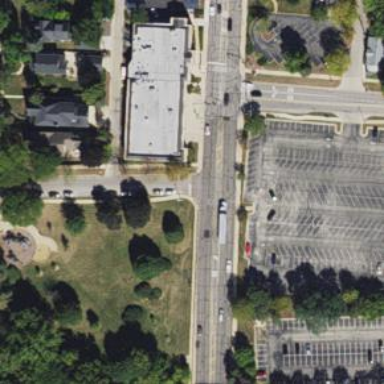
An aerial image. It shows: Secondary road with separate asphalt sidewalks.